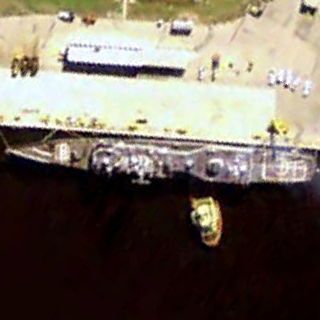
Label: cruiser